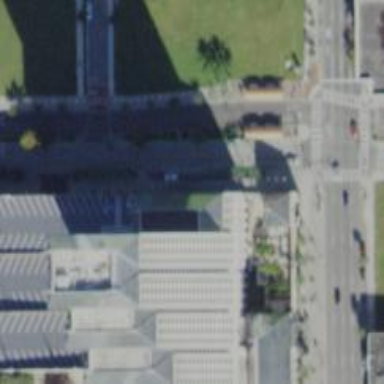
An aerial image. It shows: Office building.